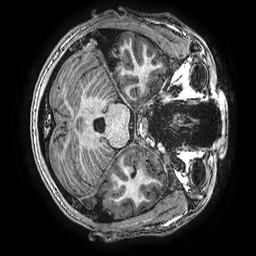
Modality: T1w
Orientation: axial
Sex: male
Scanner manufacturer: ge
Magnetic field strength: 3 T
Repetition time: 0.00766 s
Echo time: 0.003476 s